Question: I'm trying to create a gradebook in Excel using 'vlookup' function. I am trying to match conditions (>=92, >=90, etc.) however I haven't been able to solve this problem.
How do I use 'vlookup' to look for values greater than or equal to the reference?

'=VLOOKUP(B2, $E$2:$F$11, 2)'
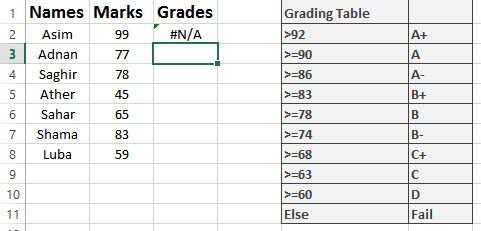
Answer: Sort your grading table lowest to highest, take out the >= signs so that it is actual numbers